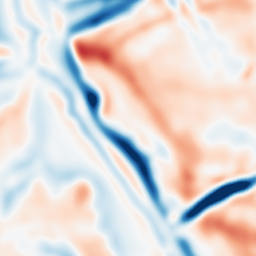
Category: multiscale
Decomposition family: dog
Decomposition parameters: sigma_low: 5
sigma_high: 10
Upsampling method: regularized
Upsampling parameters: scale: 2
lambda_reg: 0.01
Upsampling scale: 2